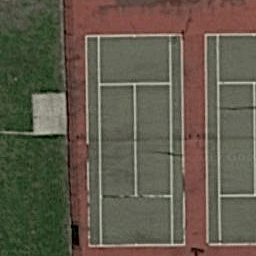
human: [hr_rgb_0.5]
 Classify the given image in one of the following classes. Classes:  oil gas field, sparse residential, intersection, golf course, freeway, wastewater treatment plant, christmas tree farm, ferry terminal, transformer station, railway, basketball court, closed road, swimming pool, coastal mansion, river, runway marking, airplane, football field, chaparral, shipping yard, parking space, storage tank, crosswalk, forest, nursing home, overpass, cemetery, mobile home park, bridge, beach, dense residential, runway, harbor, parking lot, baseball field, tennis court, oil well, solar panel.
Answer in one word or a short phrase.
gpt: tennis court